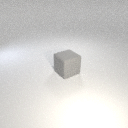
large gray rubber cube